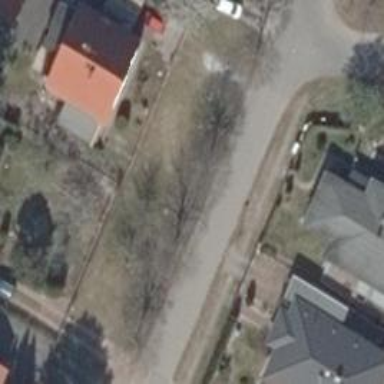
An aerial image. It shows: Driveway leading to service road.